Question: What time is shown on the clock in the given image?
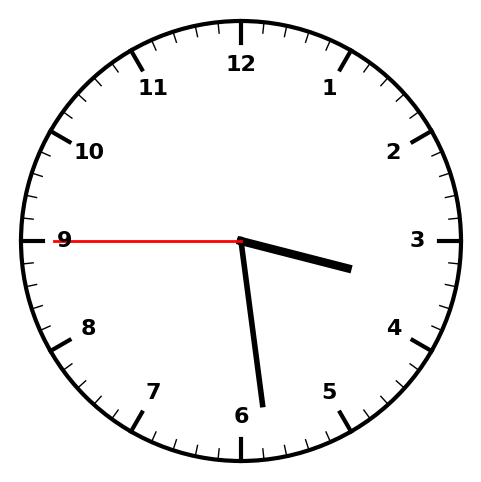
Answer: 03:28:45